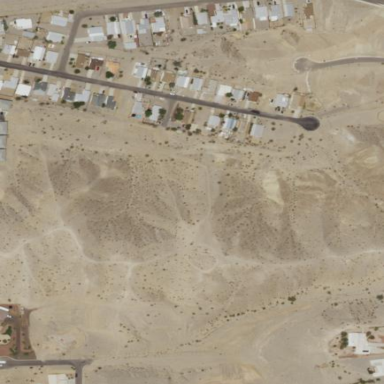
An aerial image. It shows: Scenic view captured in the desert.